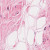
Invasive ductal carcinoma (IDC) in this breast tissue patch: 0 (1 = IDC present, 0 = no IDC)